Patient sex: M
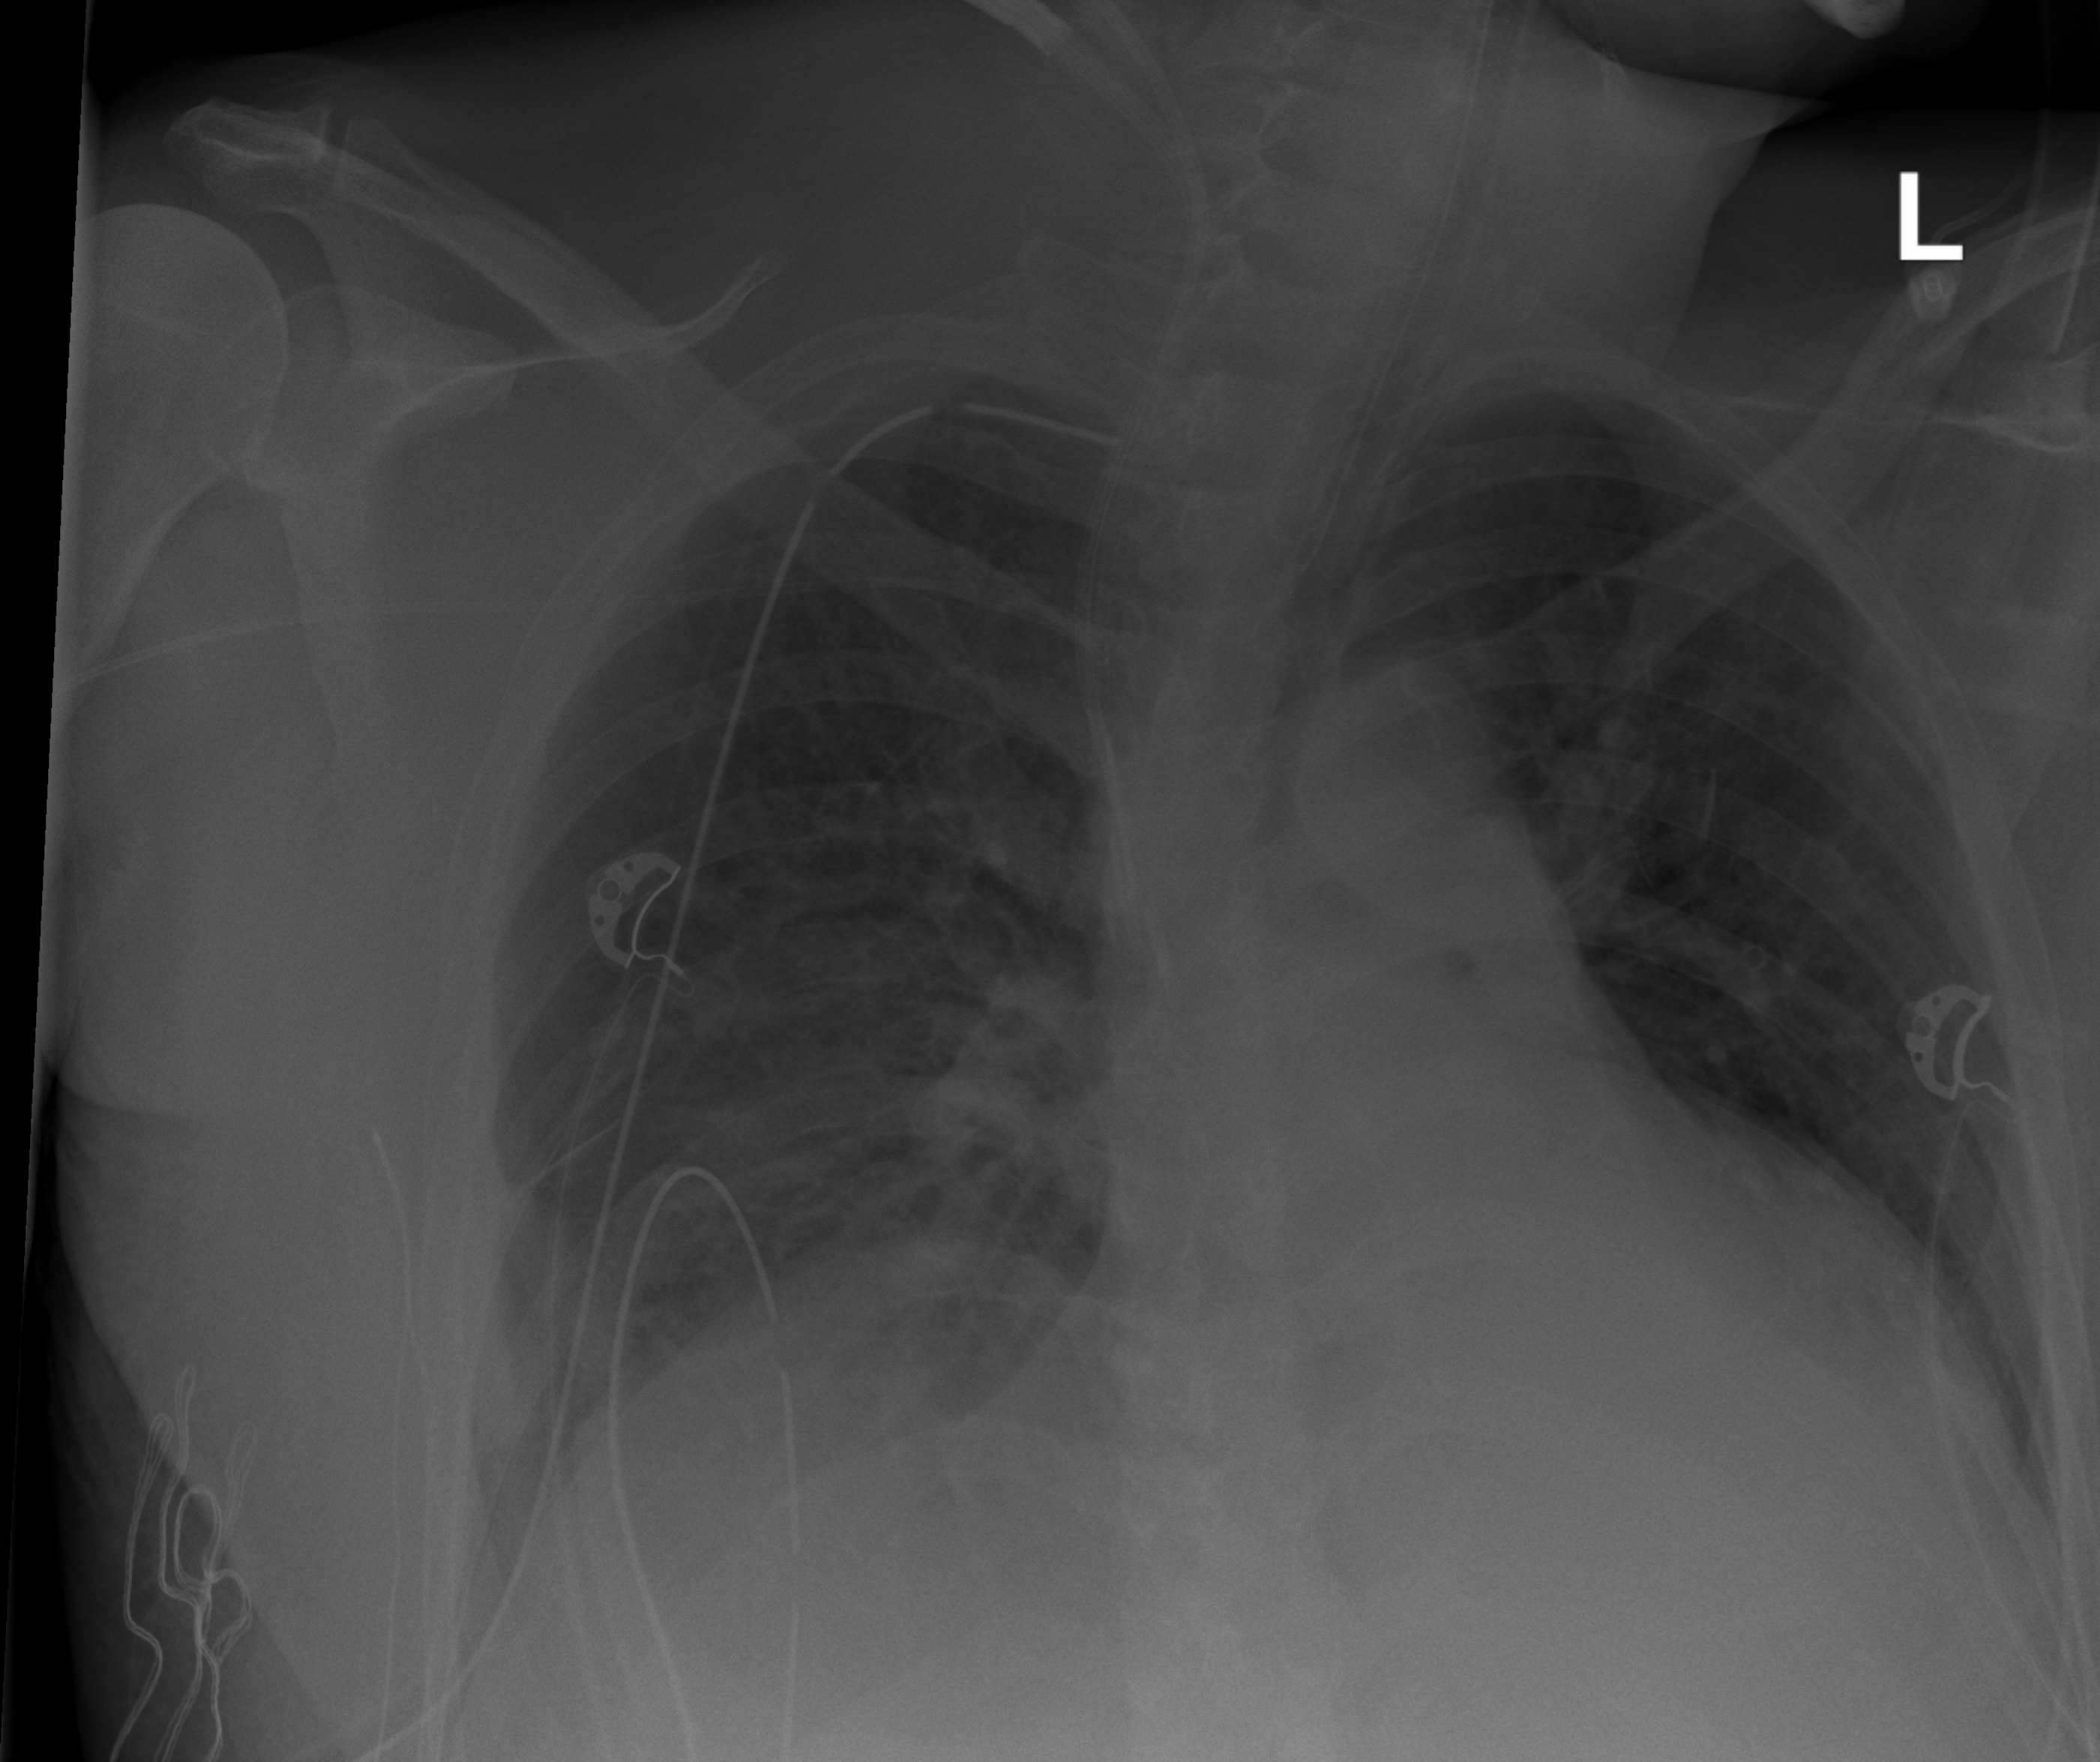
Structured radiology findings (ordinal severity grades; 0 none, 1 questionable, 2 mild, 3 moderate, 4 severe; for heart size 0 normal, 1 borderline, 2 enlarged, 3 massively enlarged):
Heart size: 0
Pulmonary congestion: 0
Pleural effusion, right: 2
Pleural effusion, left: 0
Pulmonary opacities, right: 0
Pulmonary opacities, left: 0
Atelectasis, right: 2
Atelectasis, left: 0